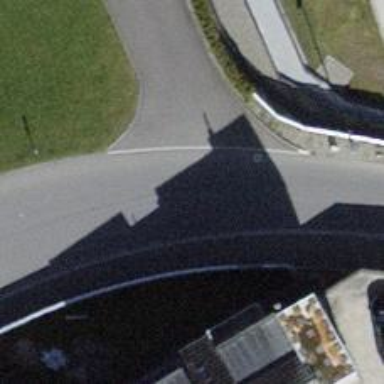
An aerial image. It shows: Residential road with asphalt surface.